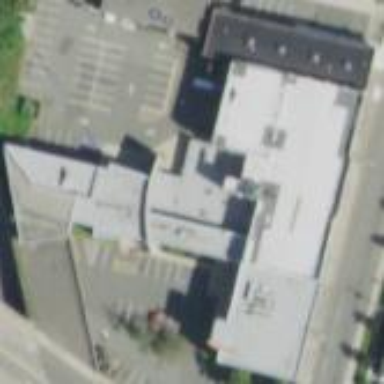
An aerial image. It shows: College building.